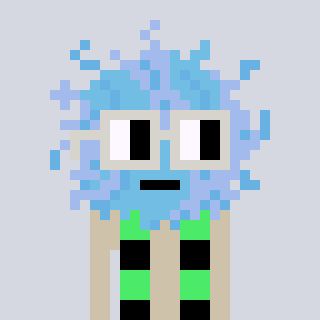
a pixel art character with square light gray glasses, a lint-shaped head and a bege-colored body on a cool background